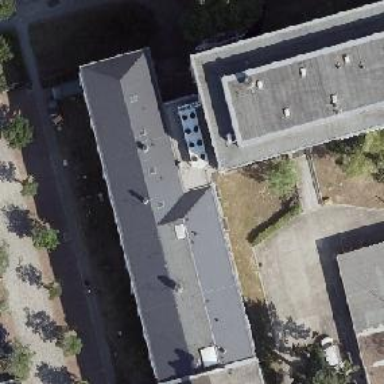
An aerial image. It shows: Canteen.